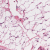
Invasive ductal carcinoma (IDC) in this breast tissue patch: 0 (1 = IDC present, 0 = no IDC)